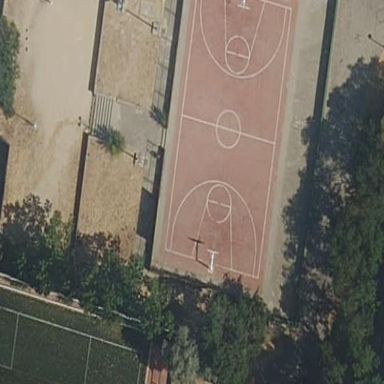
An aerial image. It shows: Basketball court on pitch.